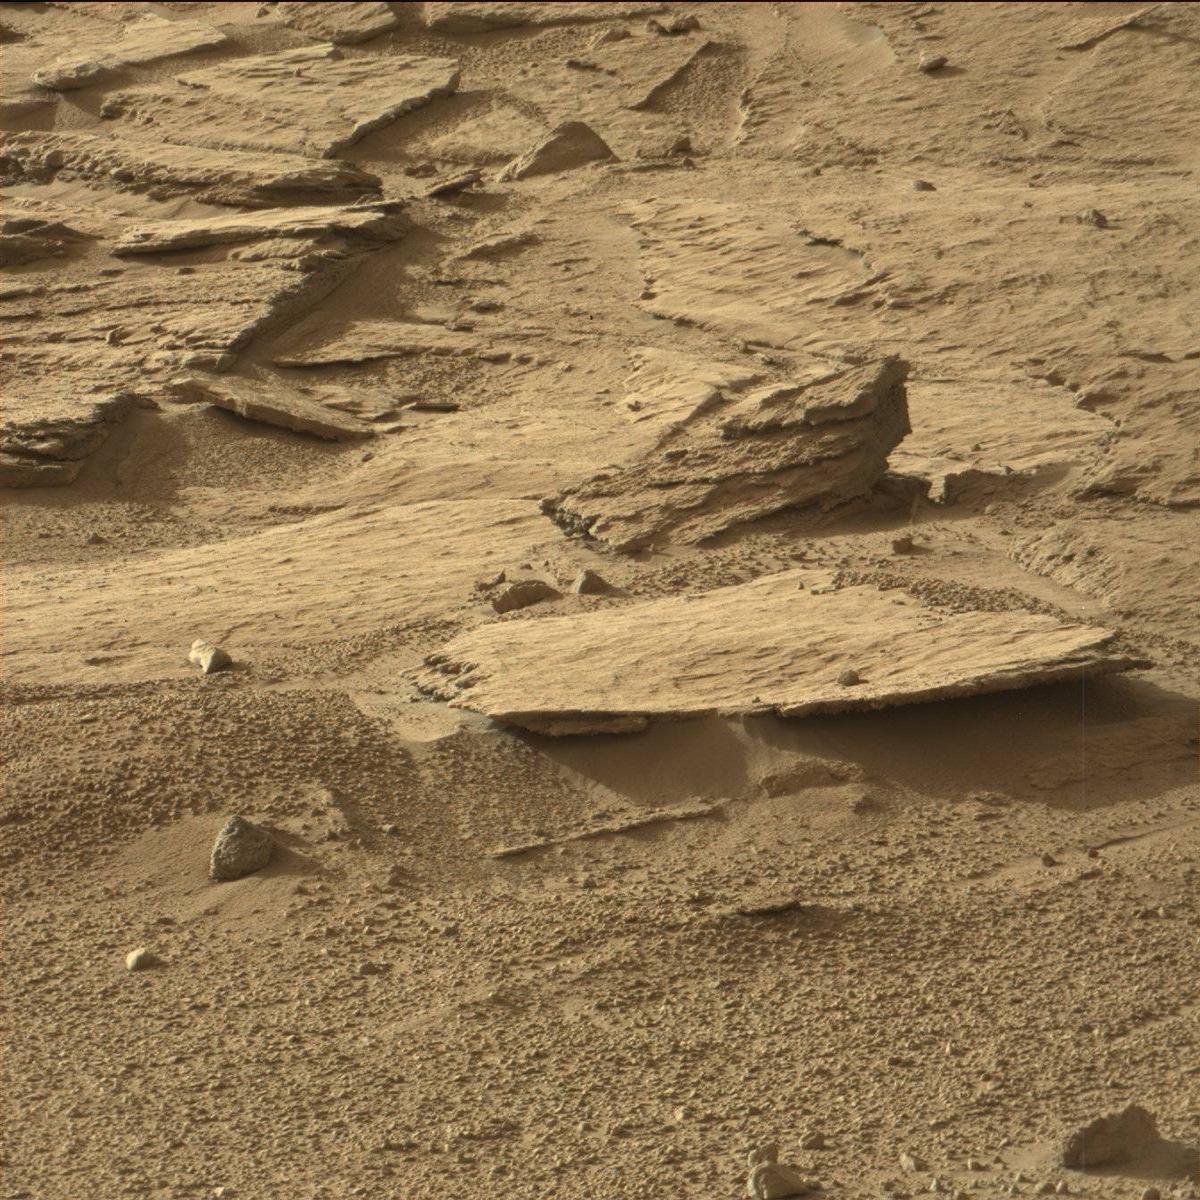
Terrain classes present: Bedrock, Rock, Sand / Soil